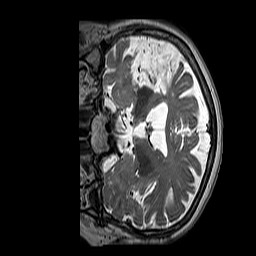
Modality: T2w
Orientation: coronal
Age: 65
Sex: female
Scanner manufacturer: siemens
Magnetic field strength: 3 T
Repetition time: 3.2 s
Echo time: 0.212 s